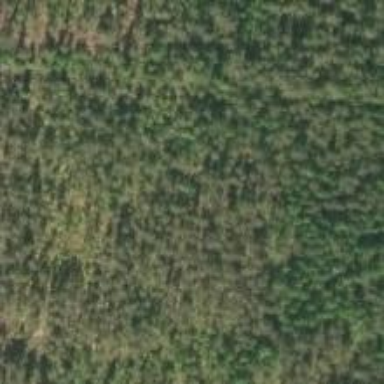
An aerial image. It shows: Woodland consisting mainly of needle-leaved trees.